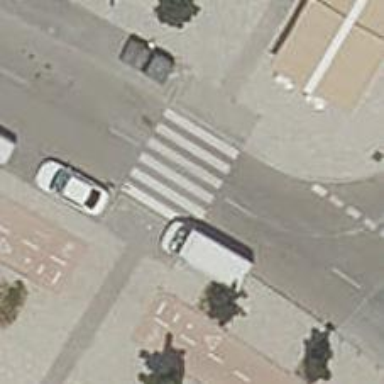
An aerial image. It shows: Zebra crossing on footway.